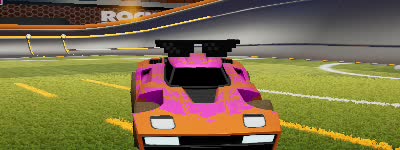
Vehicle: breakout